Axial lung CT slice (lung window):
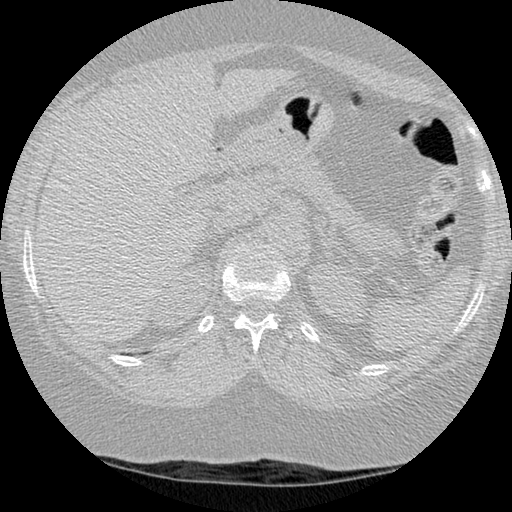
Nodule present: no